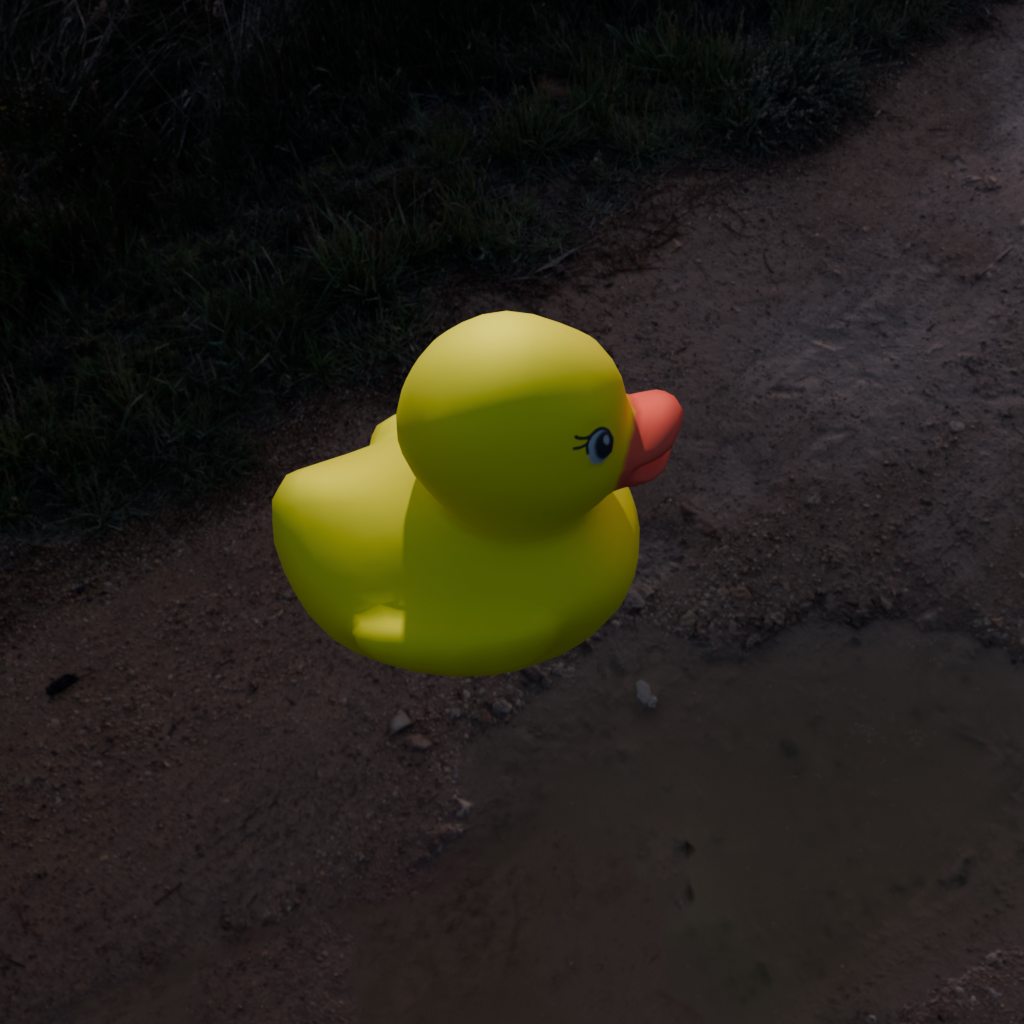
an image of a yellow rubber duck seen from <right_top> in a muddy path at sunset with fields on both sides.